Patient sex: F
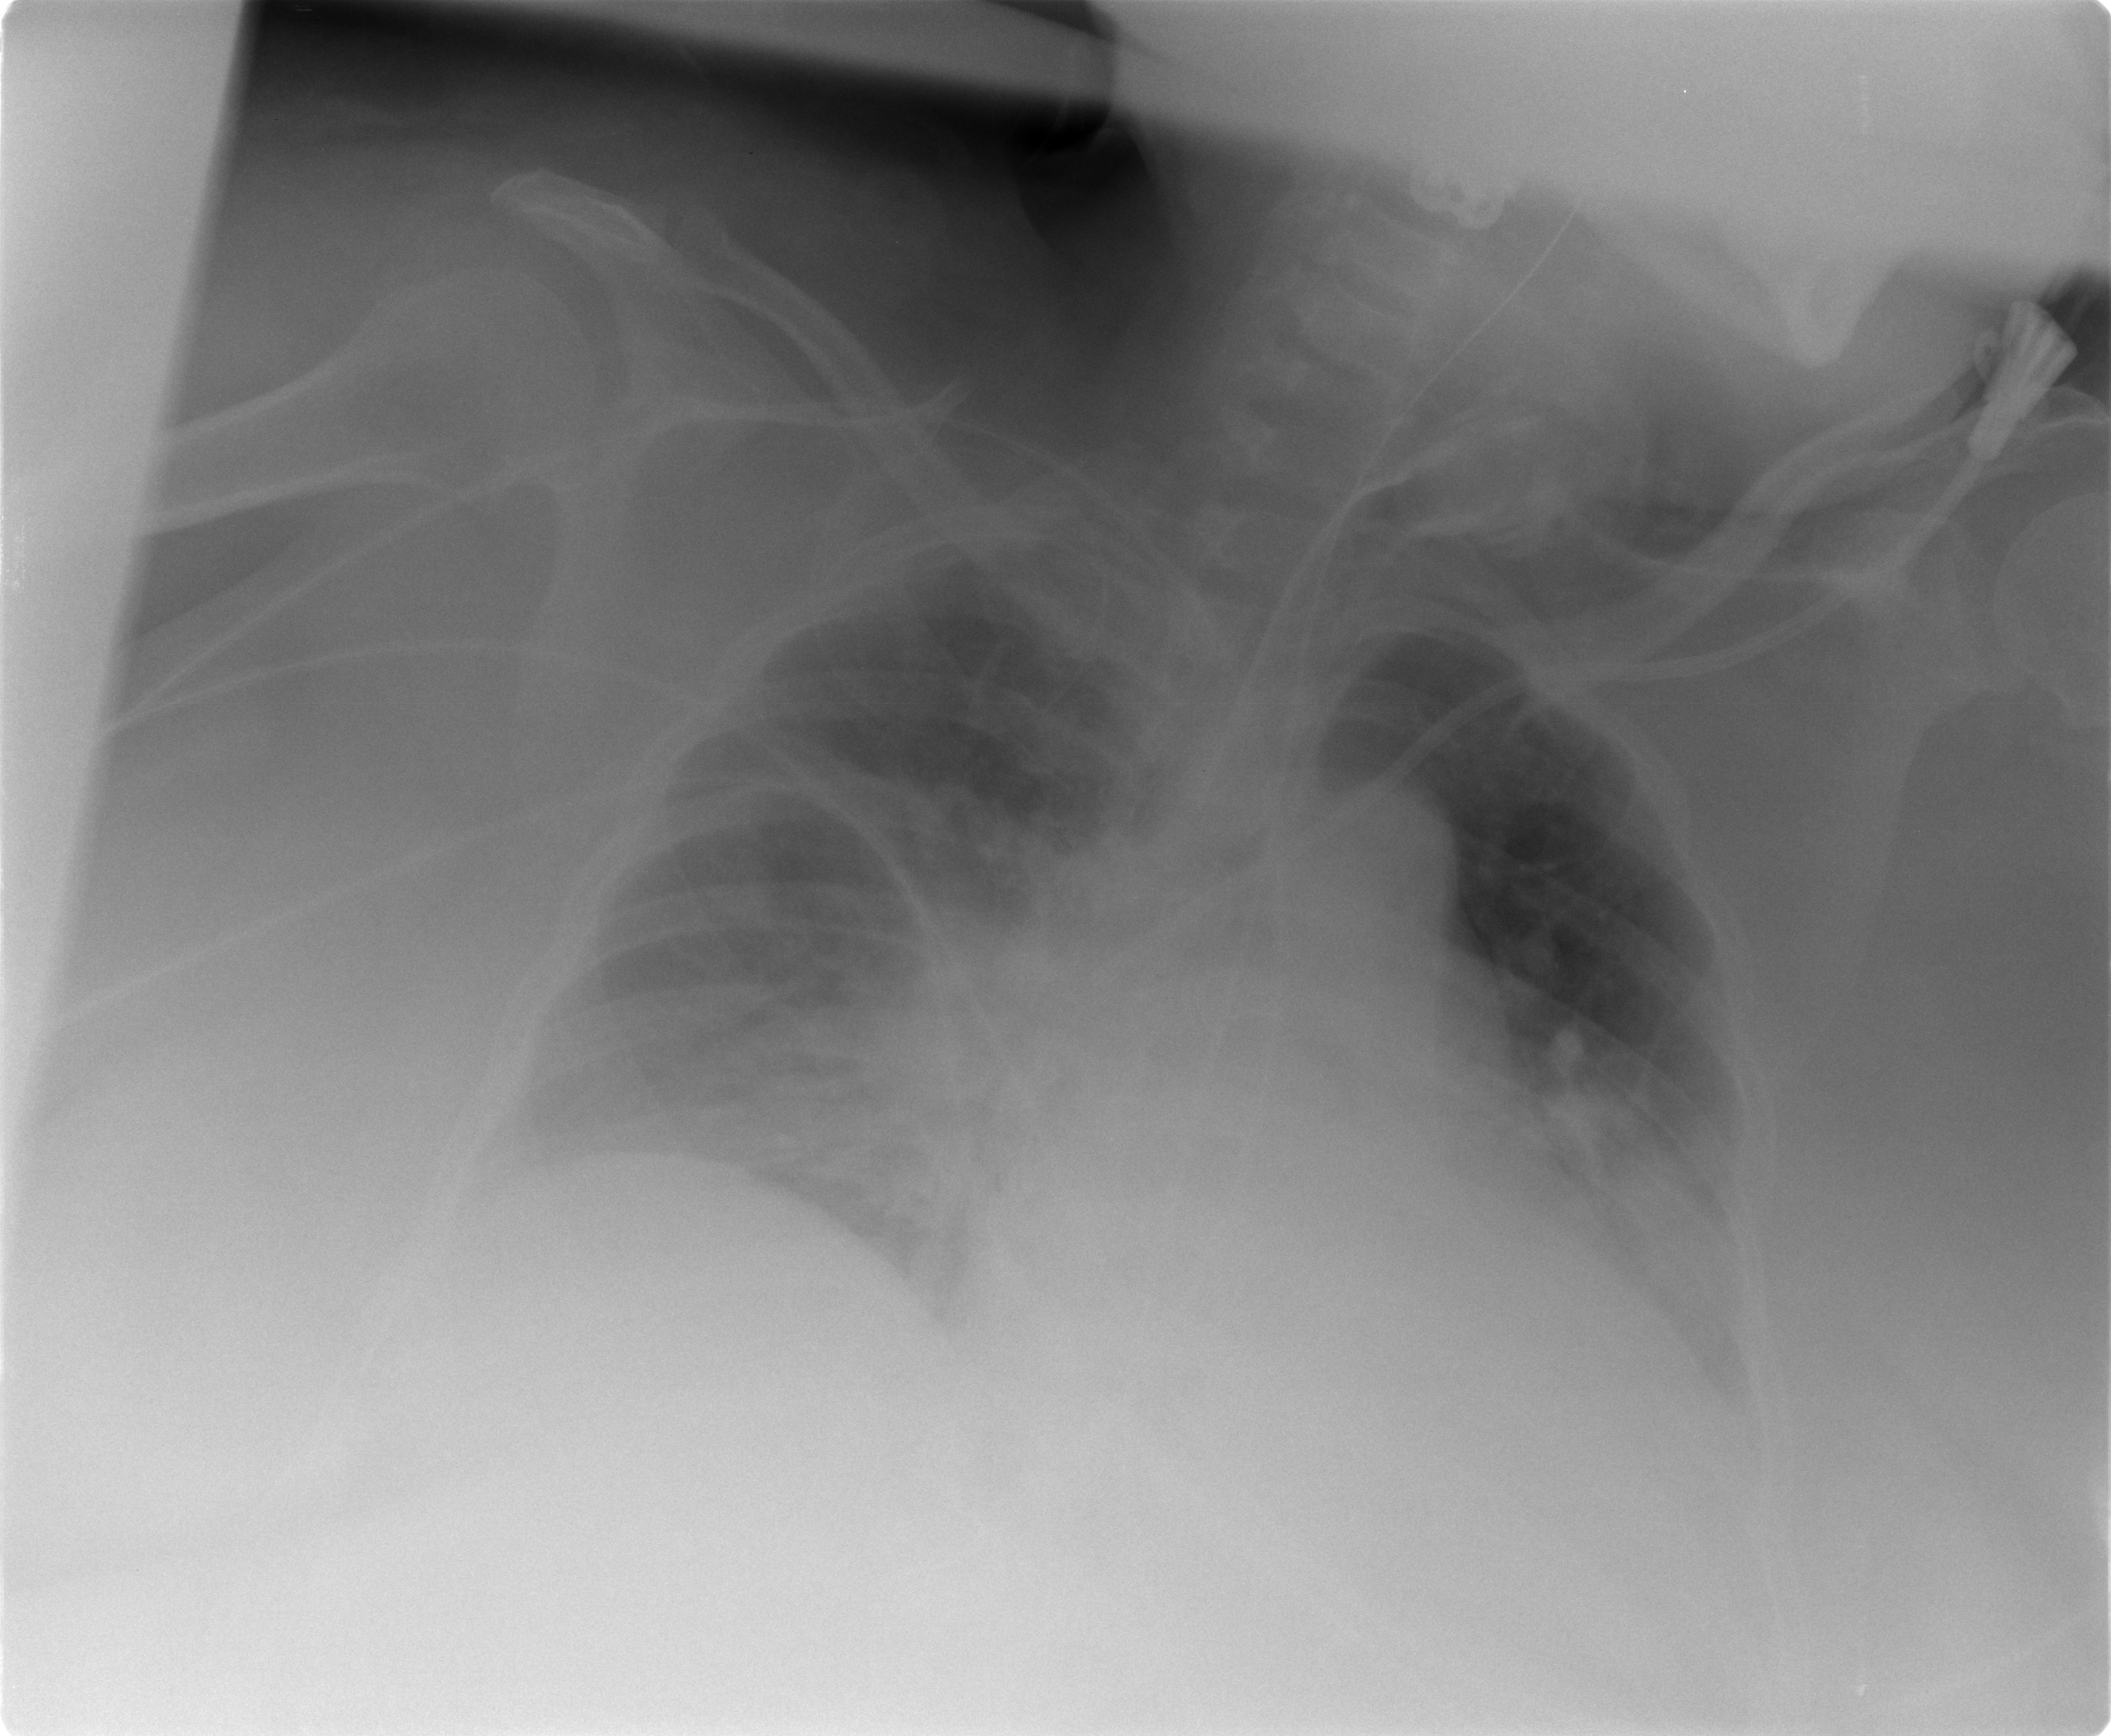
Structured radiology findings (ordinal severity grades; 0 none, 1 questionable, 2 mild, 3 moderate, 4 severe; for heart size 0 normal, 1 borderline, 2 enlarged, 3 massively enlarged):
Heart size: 0
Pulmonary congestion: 0
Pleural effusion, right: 0
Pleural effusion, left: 2
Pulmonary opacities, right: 2
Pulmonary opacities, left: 0
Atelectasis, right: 2
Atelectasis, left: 2